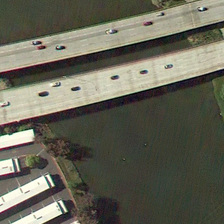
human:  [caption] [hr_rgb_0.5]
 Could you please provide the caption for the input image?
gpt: some cars are in two parallel bridges over a river near several green trees and rectangular white buildings .

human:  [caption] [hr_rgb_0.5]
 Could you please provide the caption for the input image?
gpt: some cars are in two parallel bridges over a river near several green trees and rectangular white buildings .

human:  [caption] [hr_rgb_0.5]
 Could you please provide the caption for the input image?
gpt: some cars are in two parallel bridges over a river near several green trees and rectangular white buildings .

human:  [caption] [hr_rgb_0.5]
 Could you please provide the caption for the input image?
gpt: some cars are in two parallel bridges over a river near several green trees and rectangular white buildings .

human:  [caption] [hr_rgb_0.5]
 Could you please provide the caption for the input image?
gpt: some cars are in two parallel bridges over a river near several green trees and rectangular white buildings .